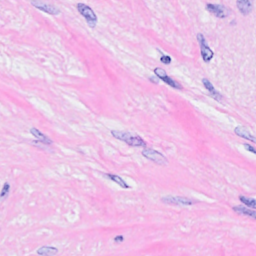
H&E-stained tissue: Breast